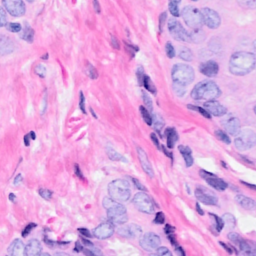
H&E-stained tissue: Breast